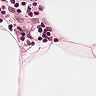
Metastatic tissue present: no